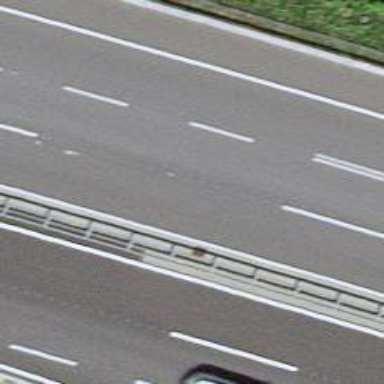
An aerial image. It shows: Asphalt motorway.